Aerial crown-view tile of a tropical tree (Barro Colorado Island, Panama), acquired 20250616:
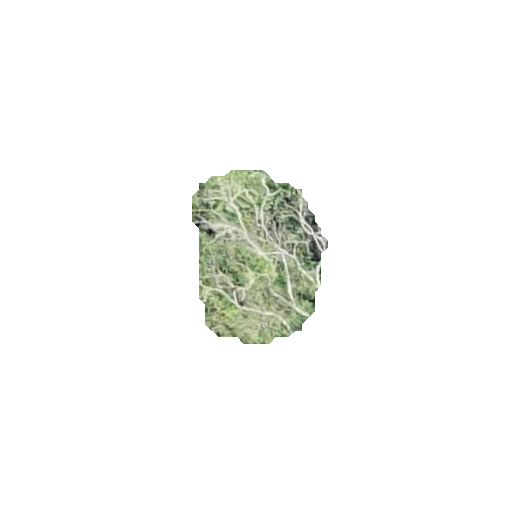
Species: Luehea seemannii
GBIF accepted scientific name: Luehea seemannii
Crown area: 26.354 m²